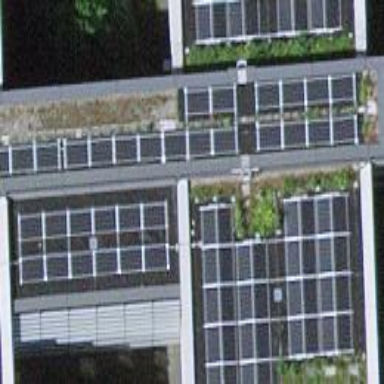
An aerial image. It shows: Solar power generator utilizing photovoltaic technology with solar photovoltaic panels.